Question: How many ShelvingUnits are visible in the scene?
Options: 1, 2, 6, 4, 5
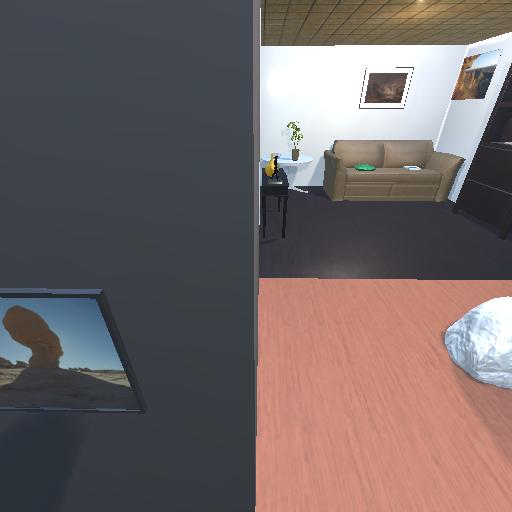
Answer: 1